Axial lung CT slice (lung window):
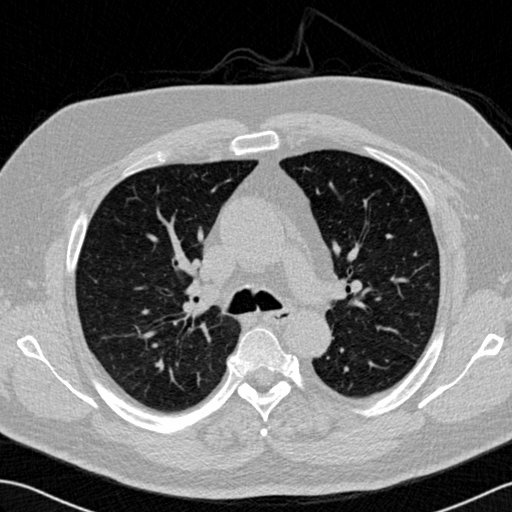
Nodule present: no